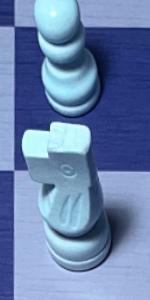
Label: Knight_White